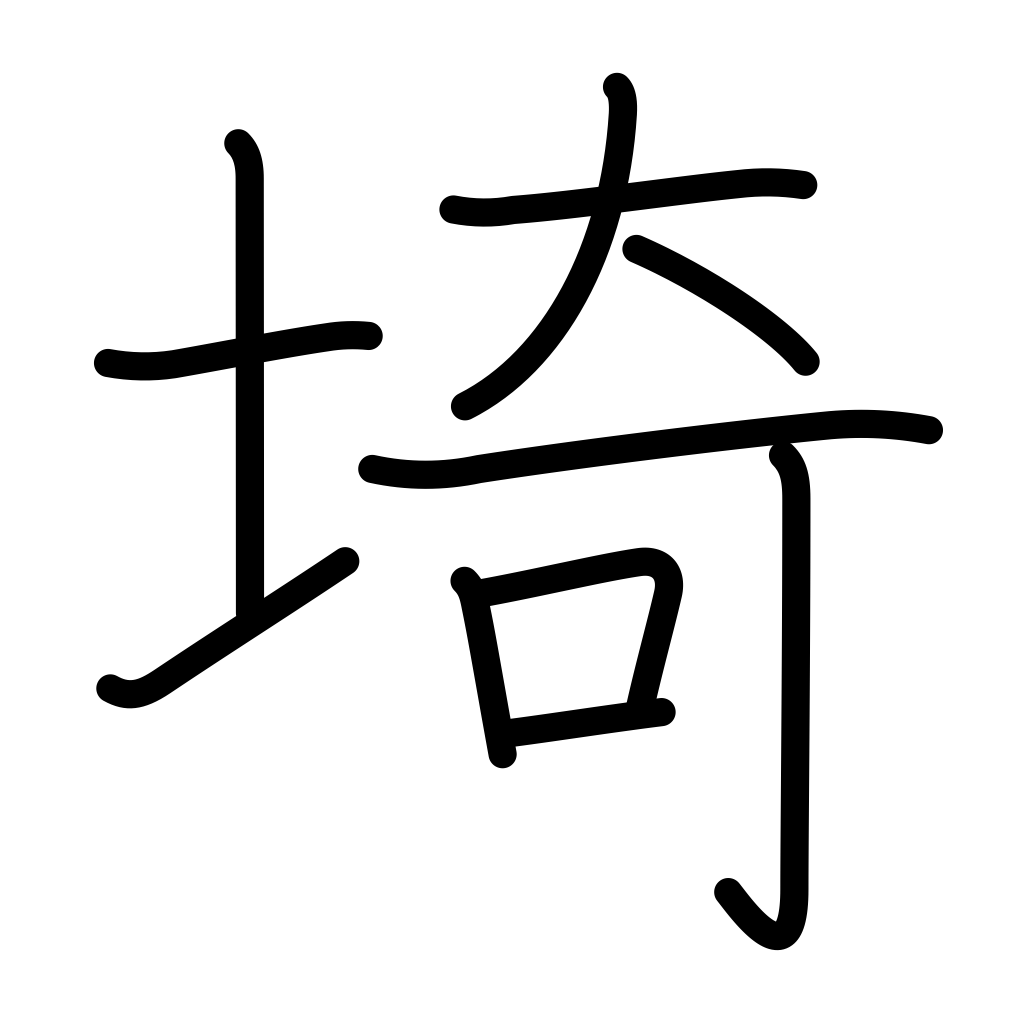
Meaning: cape, spit, promontory